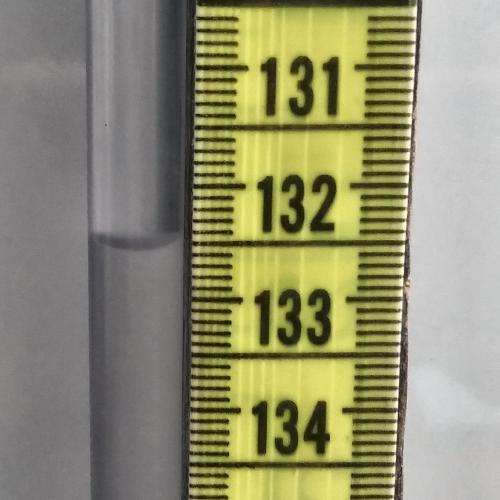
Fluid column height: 132.5 cm